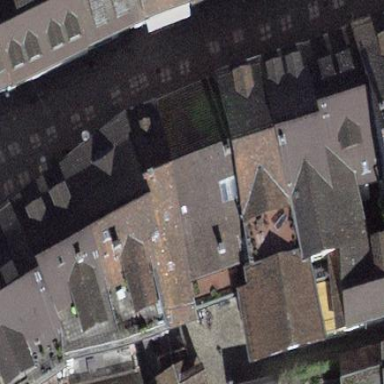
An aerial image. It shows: Building with tiled roof.